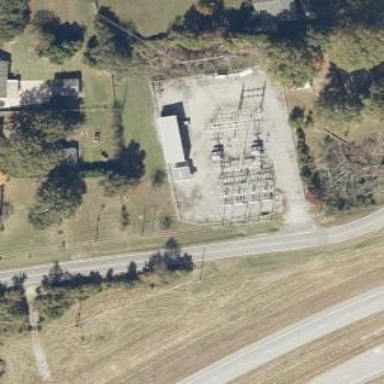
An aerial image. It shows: Distribution power substation secured by fence.